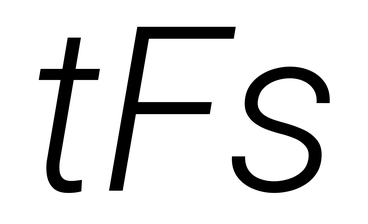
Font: Roboto-Italic_Light_Italic